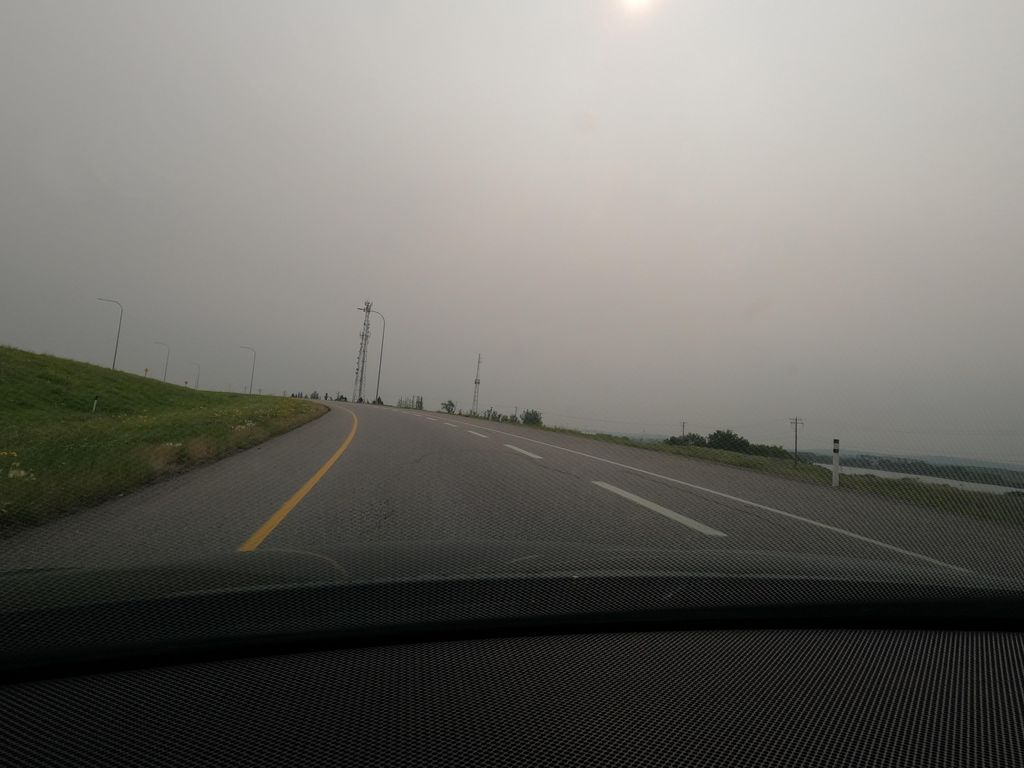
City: calgary